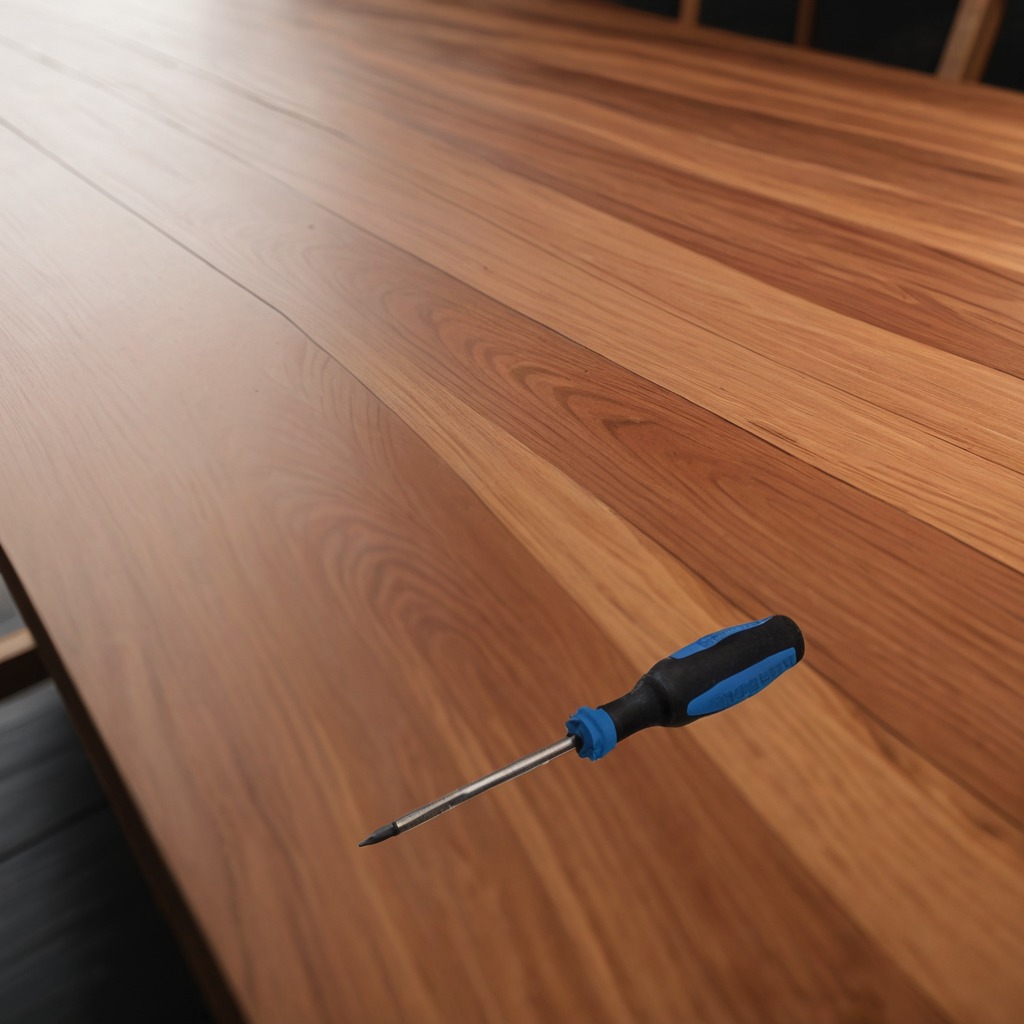
A screwdriver lying on a wooden table in a carpentry studio with rich wood textures side lighting.